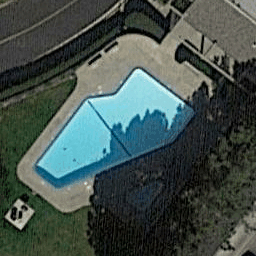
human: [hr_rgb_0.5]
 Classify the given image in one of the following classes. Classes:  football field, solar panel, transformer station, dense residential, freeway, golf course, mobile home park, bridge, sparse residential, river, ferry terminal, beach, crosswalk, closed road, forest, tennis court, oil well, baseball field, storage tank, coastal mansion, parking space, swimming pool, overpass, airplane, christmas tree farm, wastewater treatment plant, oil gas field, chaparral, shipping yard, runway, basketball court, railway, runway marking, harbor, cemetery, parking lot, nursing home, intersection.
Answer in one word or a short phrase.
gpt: swimming pool